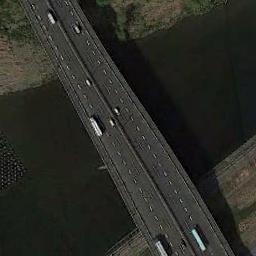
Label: bridge